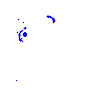
Particle: pion